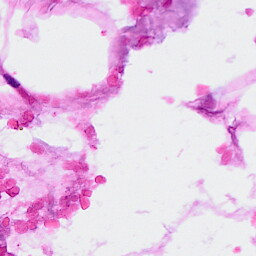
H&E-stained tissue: Breast